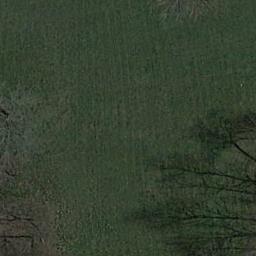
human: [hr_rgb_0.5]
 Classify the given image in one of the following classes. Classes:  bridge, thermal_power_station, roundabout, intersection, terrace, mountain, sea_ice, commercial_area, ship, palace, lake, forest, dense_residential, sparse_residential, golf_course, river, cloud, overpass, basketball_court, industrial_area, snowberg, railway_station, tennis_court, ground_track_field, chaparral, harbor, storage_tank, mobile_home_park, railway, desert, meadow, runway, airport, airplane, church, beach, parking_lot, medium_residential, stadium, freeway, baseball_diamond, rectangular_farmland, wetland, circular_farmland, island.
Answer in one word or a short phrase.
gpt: meadow